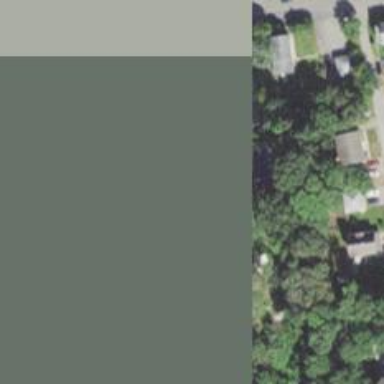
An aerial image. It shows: Residential driveway serving as service road.